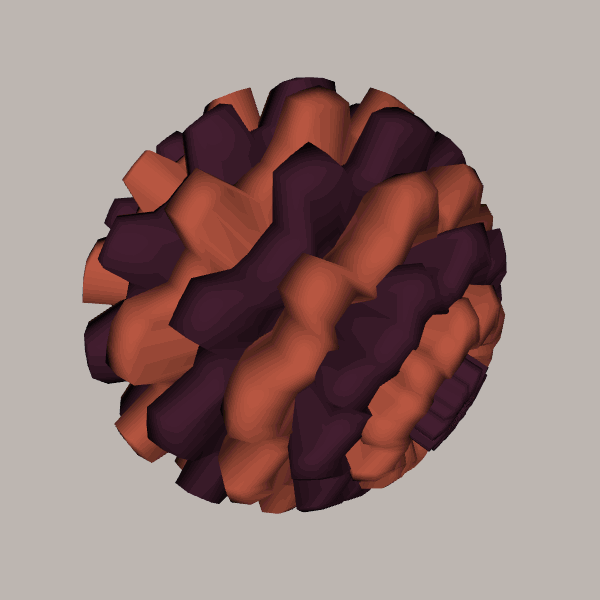
Background: light